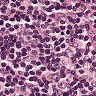
Metastatic tissue present: no